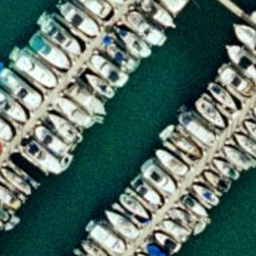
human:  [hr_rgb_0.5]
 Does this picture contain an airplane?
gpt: no

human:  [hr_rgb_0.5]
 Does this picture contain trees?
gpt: no